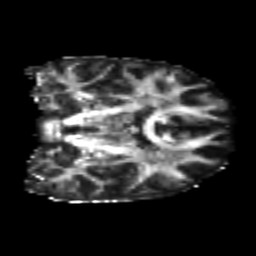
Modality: FA
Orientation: coronal
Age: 21
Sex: female
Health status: healthy
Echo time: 0.074 s